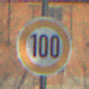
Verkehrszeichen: Geschwindigkeit100
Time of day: MorningAfternoon
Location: Outdoor (Suburban)
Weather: PartlyCloudy
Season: NotSpecified
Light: Natural